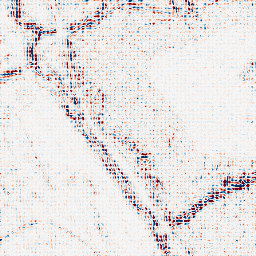
Category: wavelet
Decomposition family: wavelet_dwt
Decomposition parameters: wavelet: sym4
level: 2
Upsampling method: sinc_blackman
Upsampling parameters: scale: 8
kernel_size: 8
Upsampling scale: 8